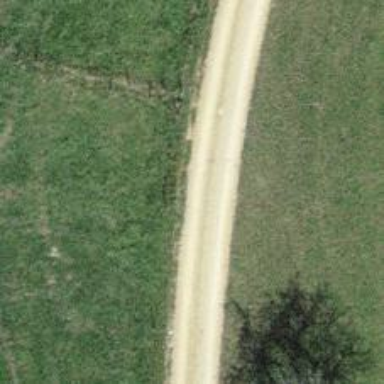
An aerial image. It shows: Gravel track with grade 2 quality.